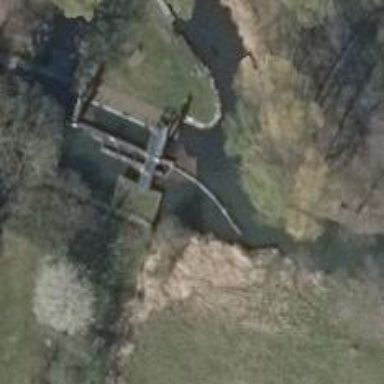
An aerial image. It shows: Lock gate along waterway.